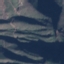
Land use / land cover class: HerbaceousVegetation